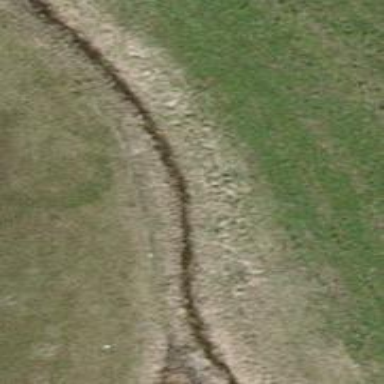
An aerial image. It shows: Drain that serves as waterway.